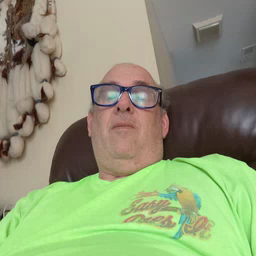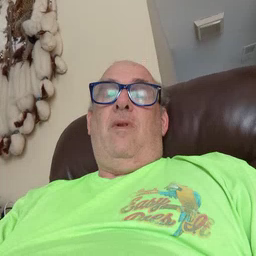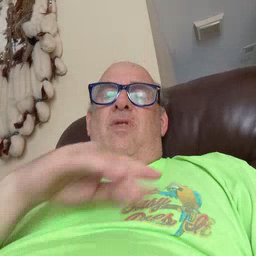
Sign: dirty